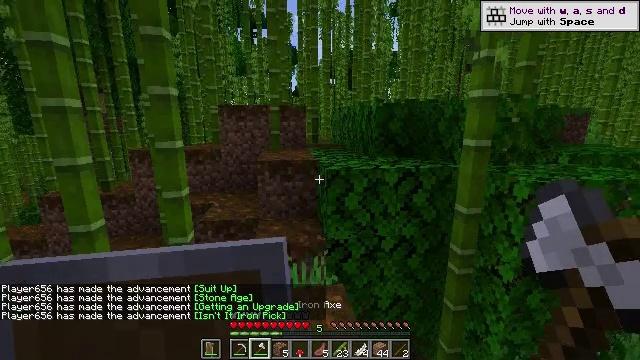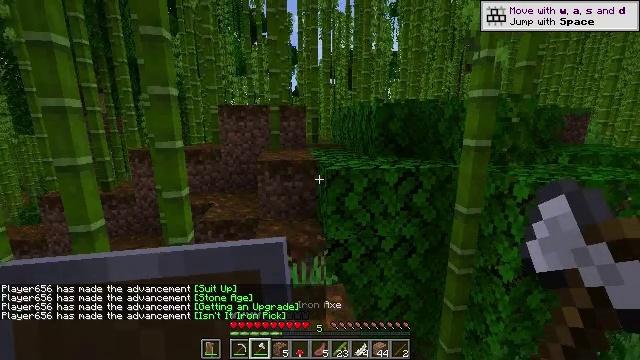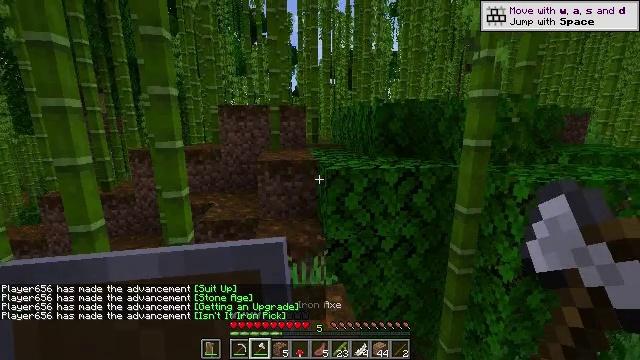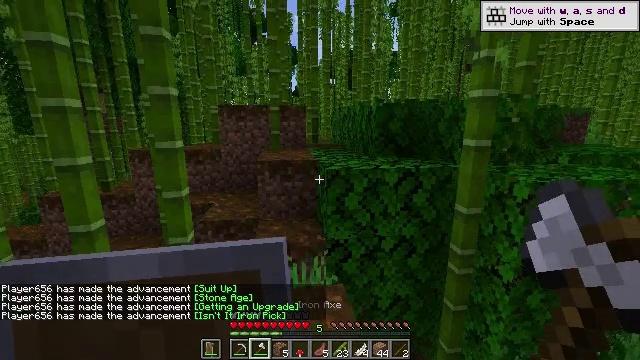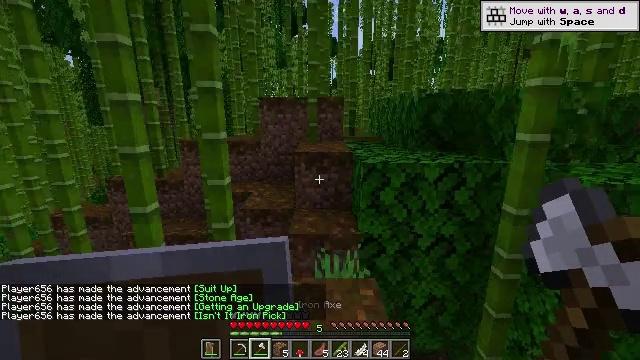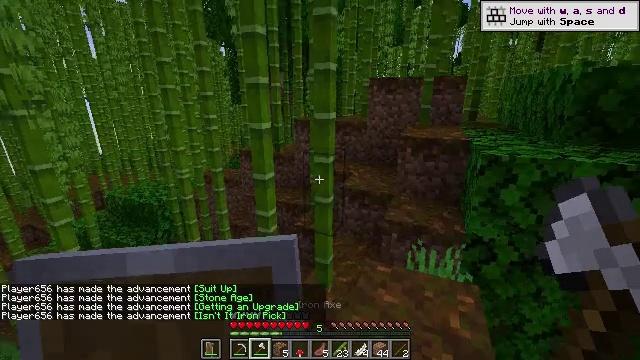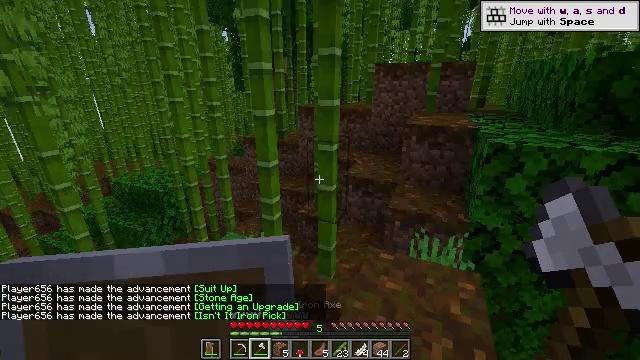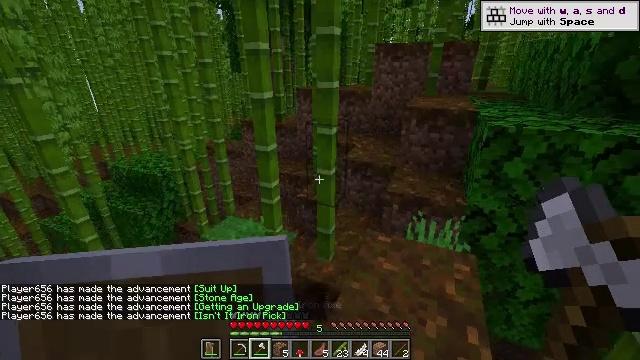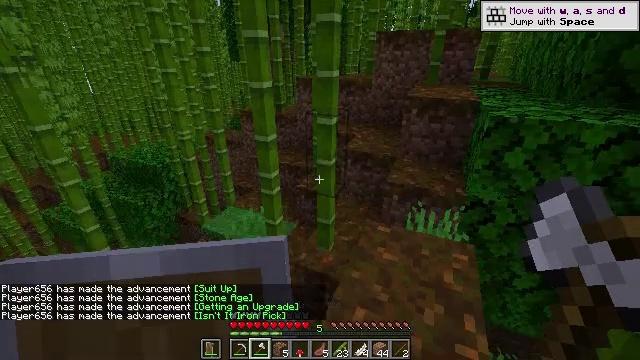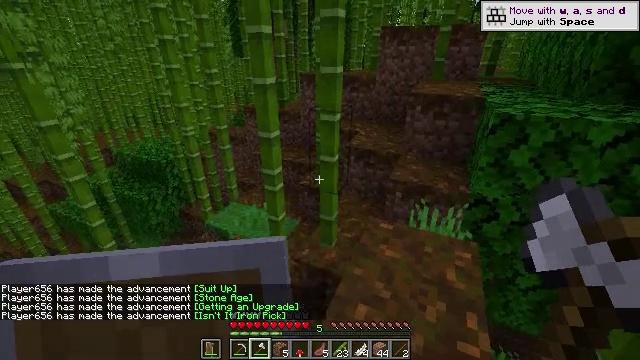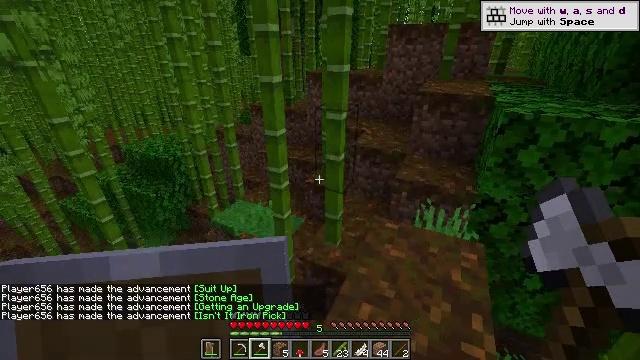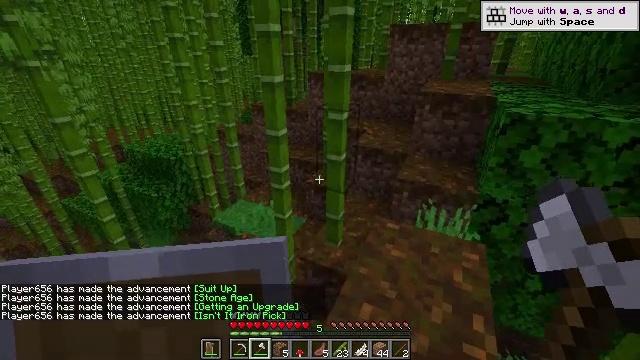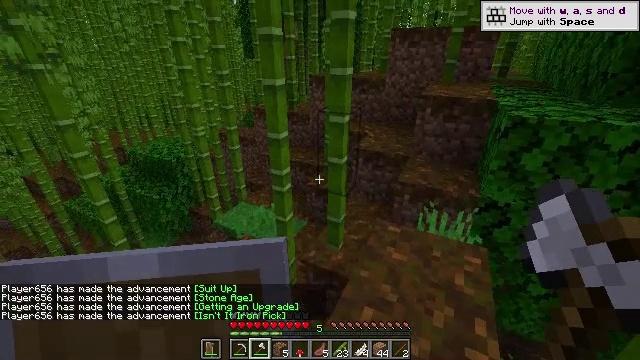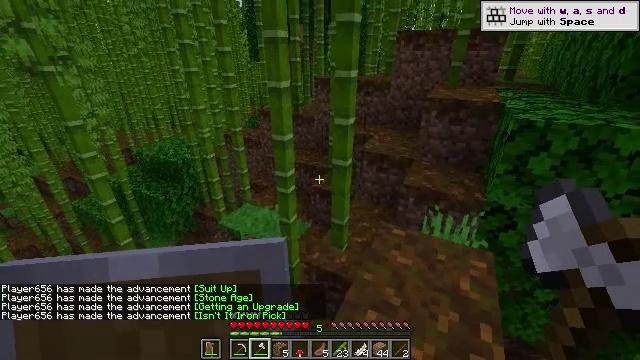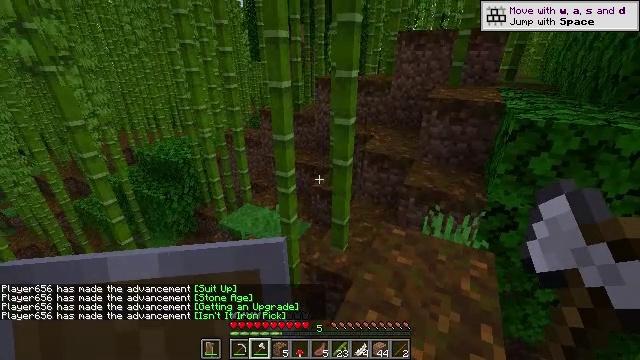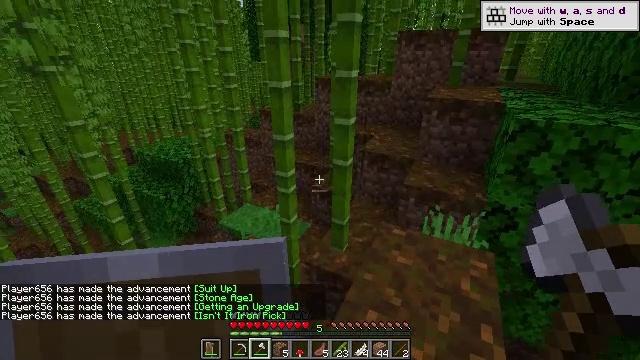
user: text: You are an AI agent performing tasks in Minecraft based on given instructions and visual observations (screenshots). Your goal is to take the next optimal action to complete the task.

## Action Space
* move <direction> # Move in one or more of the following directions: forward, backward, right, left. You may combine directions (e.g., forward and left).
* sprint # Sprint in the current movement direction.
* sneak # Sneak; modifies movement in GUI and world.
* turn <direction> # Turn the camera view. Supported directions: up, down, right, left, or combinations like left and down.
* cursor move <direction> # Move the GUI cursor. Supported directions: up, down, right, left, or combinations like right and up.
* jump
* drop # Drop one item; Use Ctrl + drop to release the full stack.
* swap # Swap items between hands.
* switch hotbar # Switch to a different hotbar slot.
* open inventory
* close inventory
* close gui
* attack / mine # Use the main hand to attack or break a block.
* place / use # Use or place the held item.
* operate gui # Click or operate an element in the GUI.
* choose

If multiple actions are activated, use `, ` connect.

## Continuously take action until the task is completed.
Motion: motion action
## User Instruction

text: Harvest bamboo from the farm.
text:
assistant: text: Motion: no_op
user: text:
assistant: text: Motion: no_op
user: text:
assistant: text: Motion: no_op
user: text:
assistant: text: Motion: turn left and down
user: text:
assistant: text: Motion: turn left and down
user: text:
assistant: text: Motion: turn down
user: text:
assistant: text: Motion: turn down
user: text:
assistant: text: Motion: turn down
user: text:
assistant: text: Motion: no_op
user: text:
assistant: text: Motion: turn left
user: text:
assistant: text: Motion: no_op
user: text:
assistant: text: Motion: no_op
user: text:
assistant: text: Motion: turn left
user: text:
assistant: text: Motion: no_op
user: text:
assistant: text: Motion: attack / mine
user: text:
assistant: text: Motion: attack / mine
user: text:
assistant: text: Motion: attack / mine
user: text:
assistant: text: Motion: attack / mine
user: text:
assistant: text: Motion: turn right, attack / mine
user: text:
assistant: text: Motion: turn right, attack / mine
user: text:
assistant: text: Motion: attack / mine
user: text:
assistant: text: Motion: attack / mine
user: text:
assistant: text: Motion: attack / mine
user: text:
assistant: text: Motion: attack / mine
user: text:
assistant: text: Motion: attack / mine
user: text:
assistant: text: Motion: attack / mine
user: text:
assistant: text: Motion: attack / mine
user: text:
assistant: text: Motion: attack / mine
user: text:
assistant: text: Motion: attack / mine
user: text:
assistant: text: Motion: attack / mine